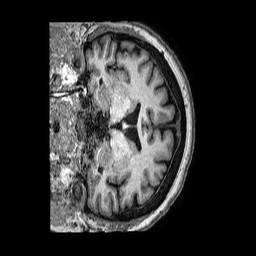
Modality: T1w
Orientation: coronal
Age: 61
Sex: female
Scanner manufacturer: philips
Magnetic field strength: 3 T
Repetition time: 0.00678 s
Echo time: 0.00305 s